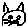
Label: cat